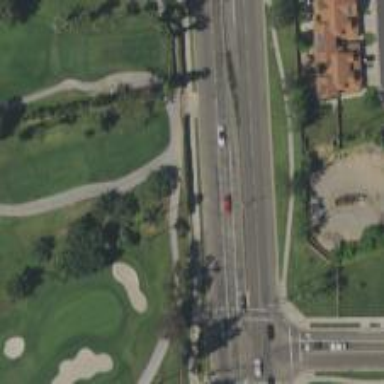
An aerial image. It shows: Golf cartpath that is also road path.